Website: walmart
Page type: customer-info-address
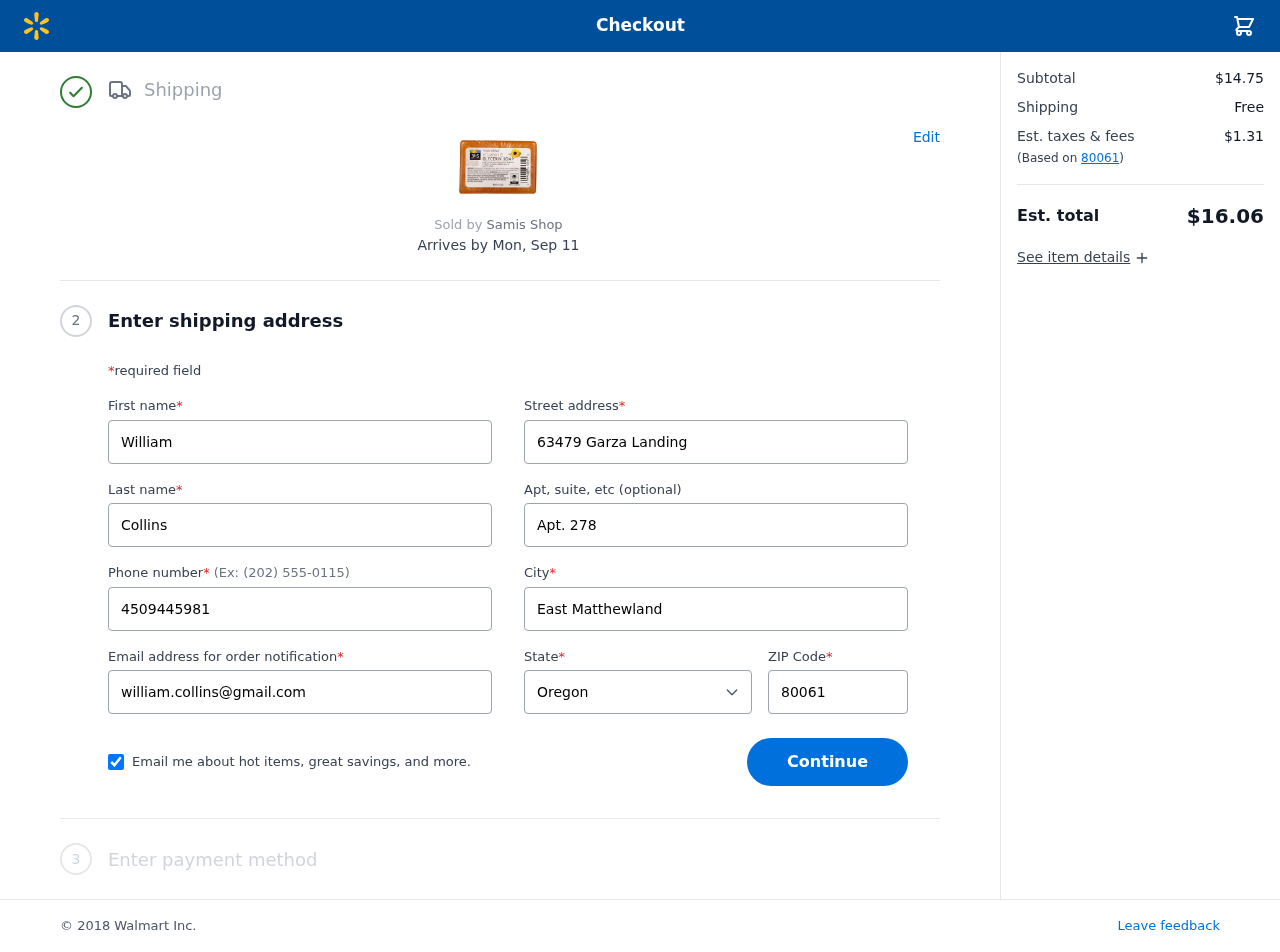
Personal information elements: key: PII_CITY
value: East Matthewland
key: PII_EMAIL
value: william.collins@gmail.com
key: PII_FIRSTNAME
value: William
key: PII_LASTNAME
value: Collins
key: PII_PHONE
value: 4509445981
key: PII_POSTCODE
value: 80061
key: PII_STATE
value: Oregon
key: PII_STREET
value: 63479 Garza Landing
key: PII_STREET2
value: Apt. 278
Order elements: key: ORDER_DELIVERY_DATE
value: Mon, Sep 11
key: ORDER_SUBTOTAL
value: $14.75
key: ORDER_SHIPPING_COST
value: Free
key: ORDER_TAX
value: $1.31
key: ORDER_TOTAL
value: $16.06